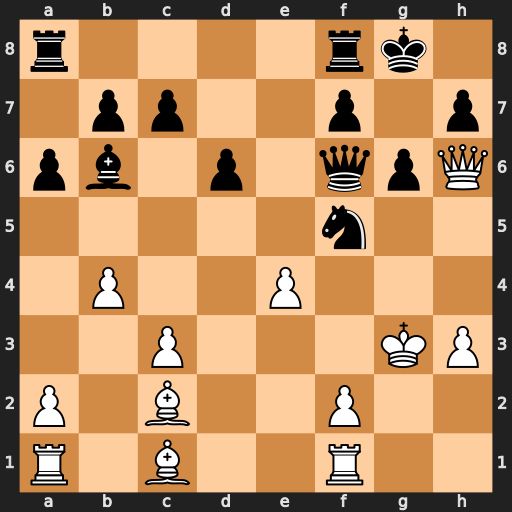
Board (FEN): r4rk1/1pp2p1p/pb1p1qpQ/5n2/1P2P3/2P3KP/P1B2P2/R1B2R2
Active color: w
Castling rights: -
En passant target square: -
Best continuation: exf5 Qxc3+ Be3